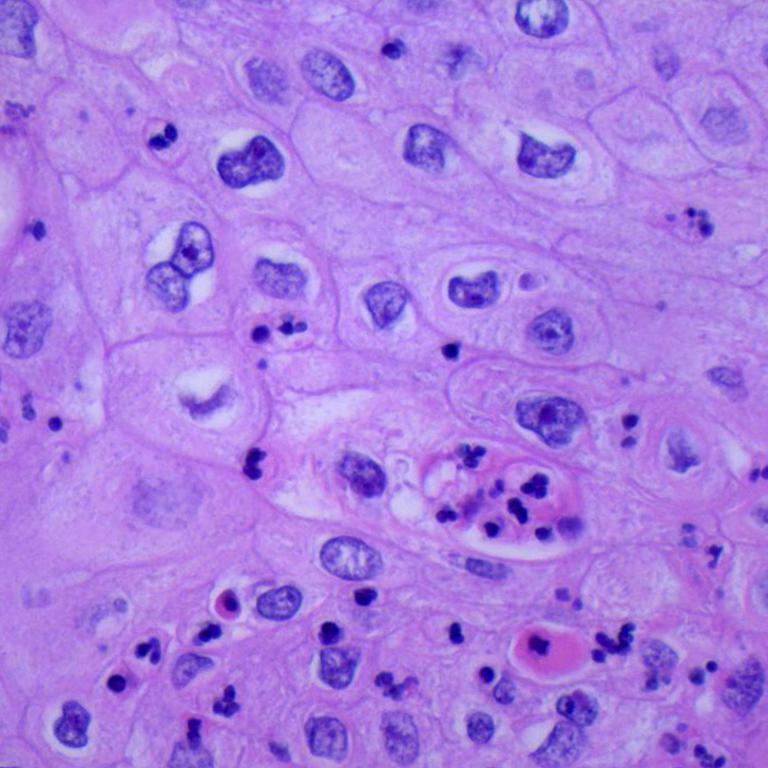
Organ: lung
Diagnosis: squamous carcinomas